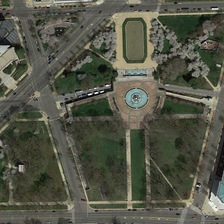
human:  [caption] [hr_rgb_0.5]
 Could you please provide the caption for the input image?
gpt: there are many tall trees and green lawns around the square .

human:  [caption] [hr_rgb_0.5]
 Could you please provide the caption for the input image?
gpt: there are many roads around the square .

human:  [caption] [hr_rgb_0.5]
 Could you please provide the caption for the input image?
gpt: there are many roads around the square .

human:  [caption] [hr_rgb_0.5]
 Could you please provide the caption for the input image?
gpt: there are many tall trees and green lawns around the square .

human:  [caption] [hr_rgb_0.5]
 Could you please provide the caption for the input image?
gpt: there are many roads around the square .